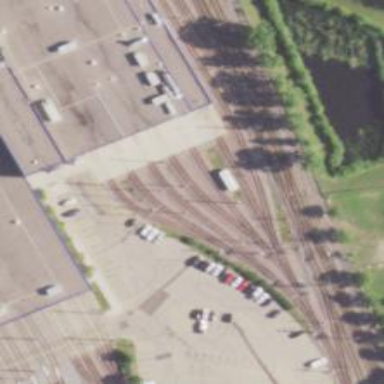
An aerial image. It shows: Light rail yard with electrified contact lines.